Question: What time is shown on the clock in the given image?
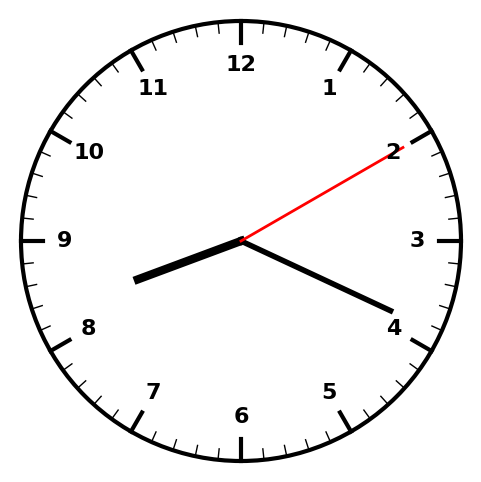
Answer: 08:19:10